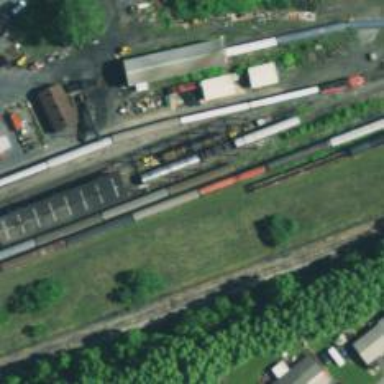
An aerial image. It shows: Preserved rail yard with railway tracks.